Interaction volume radius: 10 \u00c5
Interaction volume height: 20 \u00c5
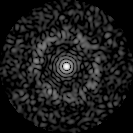
Disorder parameter: 0.8051